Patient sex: F
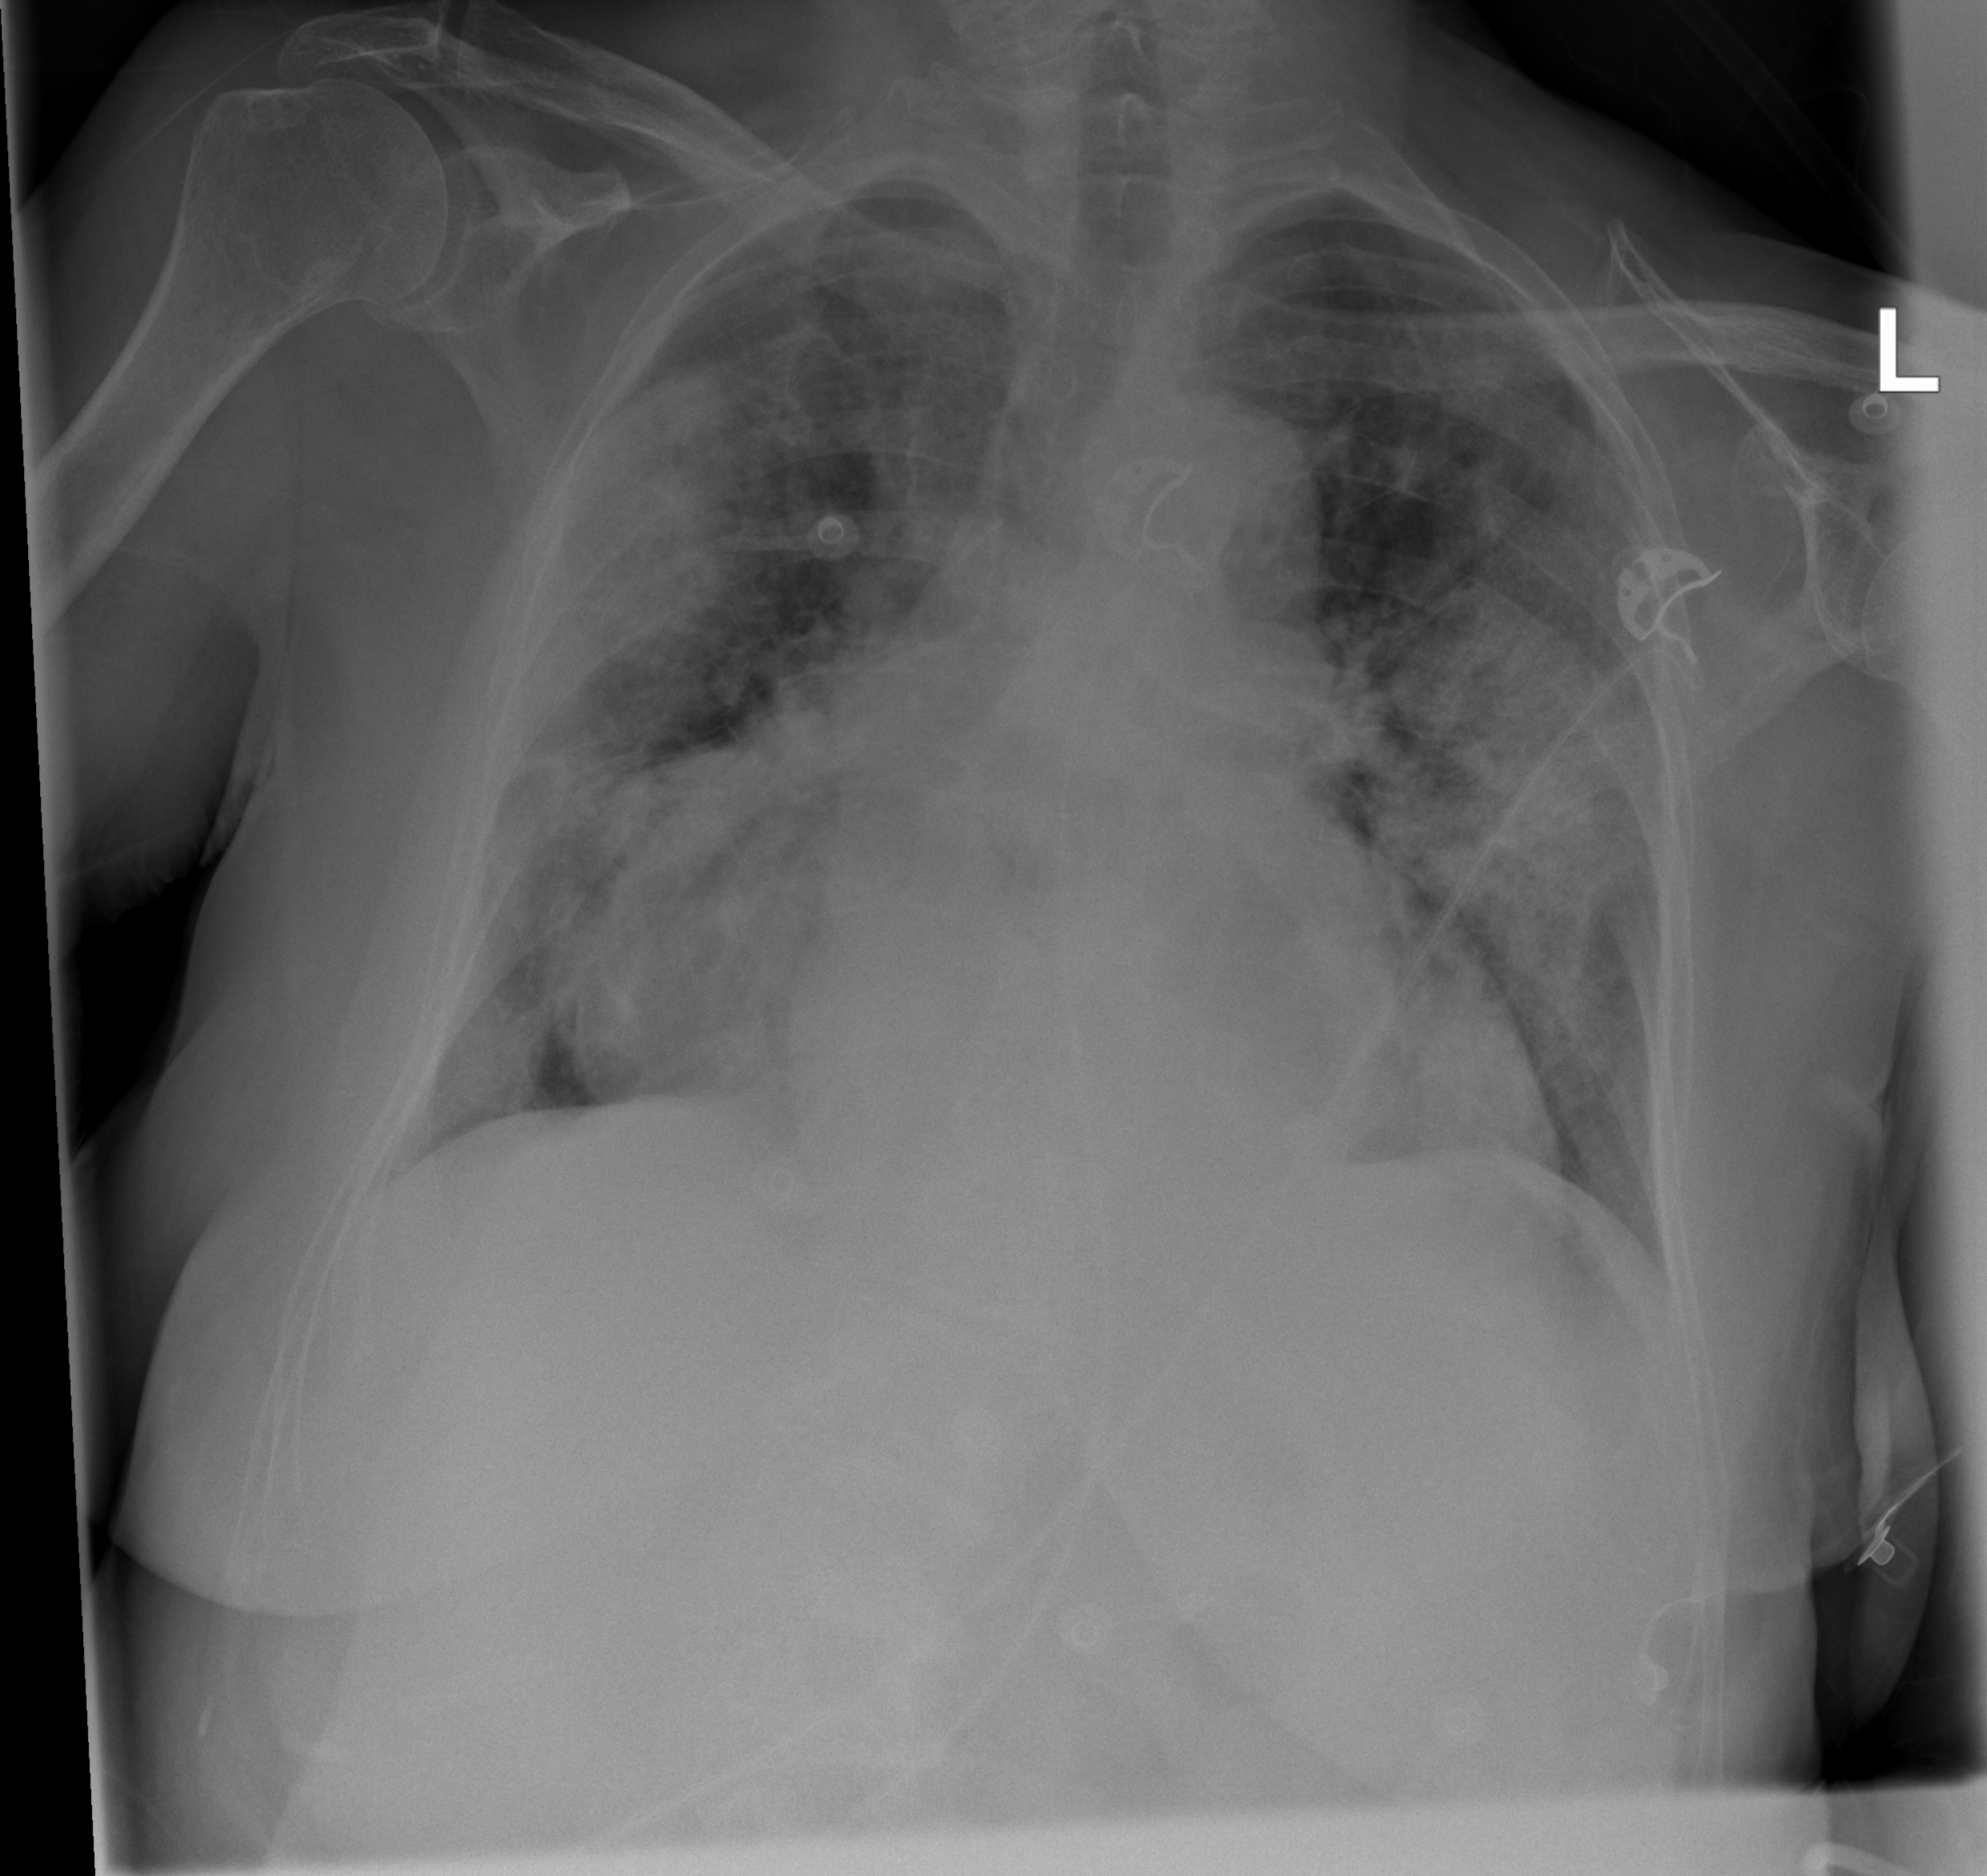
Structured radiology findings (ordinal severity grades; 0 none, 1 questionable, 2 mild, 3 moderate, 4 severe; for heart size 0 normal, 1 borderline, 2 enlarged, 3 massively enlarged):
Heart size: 1
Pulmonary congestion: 0
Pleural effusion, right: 0
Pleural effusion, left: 0
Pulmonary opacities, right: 3
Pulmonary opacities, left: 3
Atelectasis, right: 0
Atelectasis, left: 0